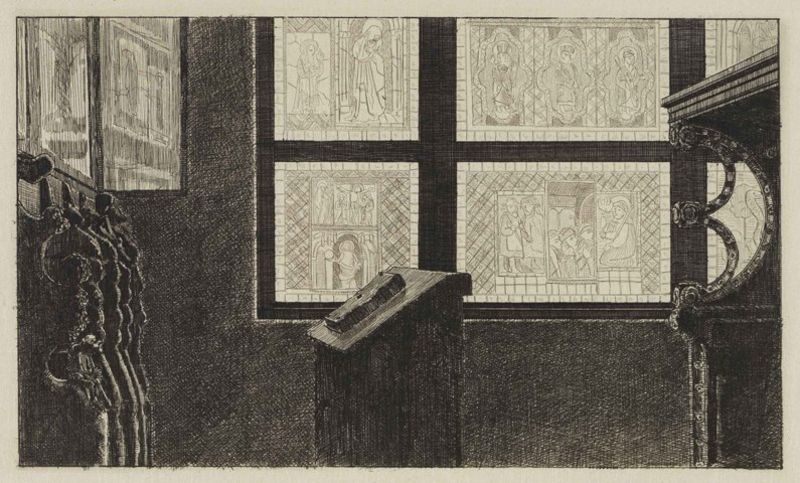
Titel: Gothisches Zimmer im Kunstgewerbe-Museum
Künstler: Max Klinger
Standort: Karlsruhe
Institution: Staatliche Kunsthalle Karlsruhe
Schlagwörter: dunkel, mann, schatten, weiß, frauen, menschen, ausschnitt, fenster, frau, geschwungen, glas, grau, hell, holz, licht, männer, raum, schwarz, skizze, tisch, zeichnung, zimmer, leute, malerei, muster, ornament, jacke, wand, architektur, bibel, falten, mensch, rahmen, sockel, stehen, bild, innenraum, möbel, spiegel, vorhang, spiegelung, kirche, figur, interieur, innen, england, gotik, renaissance, statue, relief, wangen, bilder, bücher, schrank, lehne, sitz, bogen, schule, studie, leer, mauer, sprossenfenster, grafik, graphik, linien, bank, sepia, figuren, romantik, gestühl, detail, dekor, lesen, ornamente, verzierung, stube, wange, punkte, haken, antike, buch, medaillon, kloster, sprossen, kohle, scheiben, druck, schwarzweiss, schraffur, radierung, stich, waffen, waffe, bleistift, mosaik, beten, bleiglas, fensterbild, stift, altar, hochaltar, pult, schnitzerei, sims, kirchenbank, katheder, gesims, zelle, fensterglas, buntglas, glasfenster, glasmalerei, gotisch, kanzel, jesus, axt, mittelalter, chor, kapelle, mönch, garderobe, lesepult, heilige, maria, anbetung, hirten, szenen, unheimlich, gothisch, sakral, schnitzwerk, beichte, fesnter, geburt, maßwerk, zeichnungen, latein, stele, neogotik, kirchenfenster, klausur, kirhe, betstuhl, sakristei, chorgestühl, freske, apostel, buntglasfenster, fensterbilder, kunstvoll, glaskunst, bibelszene, hielige, holu, beichtstuhl, ambo, ziechnung, kleiderhaken, buchstütze, lesesaal, stehpult, 3, 19. jahrhundert, fenstermalerei, ult, pulr, ch0r, oult, fenstermalierie, gsetül, manehscnen, nilcer, motivglas, chistentum, bibelgeschichten, glasmosaik, gestüühl, glasmalereien